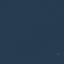
Land use / land cover: SeaLake